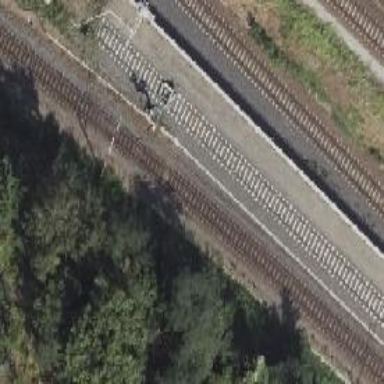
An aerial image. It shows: Railway track with contact lines for electrification.